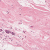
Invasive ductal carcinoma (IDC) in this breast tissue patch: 0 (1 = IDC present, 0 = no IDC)